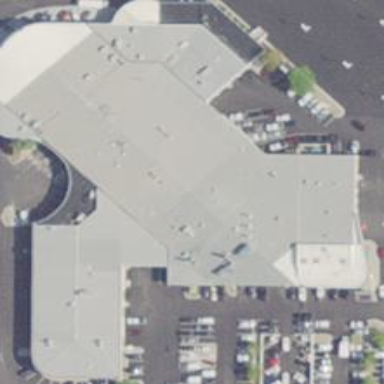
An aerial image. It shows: Retail building housing car shop.